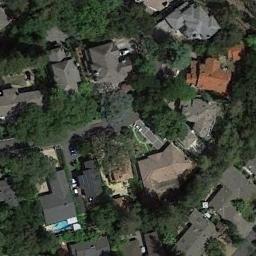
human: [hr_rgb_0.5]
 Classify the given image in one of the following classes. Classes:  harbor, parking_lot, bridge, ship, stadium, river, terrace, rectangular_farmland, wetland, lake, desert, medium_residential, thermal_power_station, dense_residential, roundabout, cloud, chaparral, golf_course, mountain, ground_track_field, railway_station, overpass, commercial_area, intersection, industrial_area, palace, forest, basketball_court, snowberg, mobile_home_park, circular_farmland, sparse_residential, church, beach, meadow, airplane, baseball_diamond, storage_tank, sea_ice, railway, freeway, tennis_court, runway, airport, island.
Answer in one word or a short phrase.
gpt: medium_residential